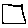
Label: square